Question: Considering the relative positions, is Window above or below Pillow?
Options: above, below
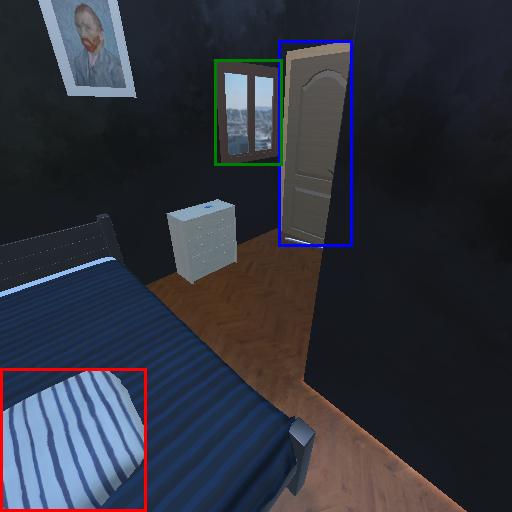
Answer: above